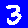
Digit: 3